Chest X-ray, PA view. Patient: 56 years old, sex F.
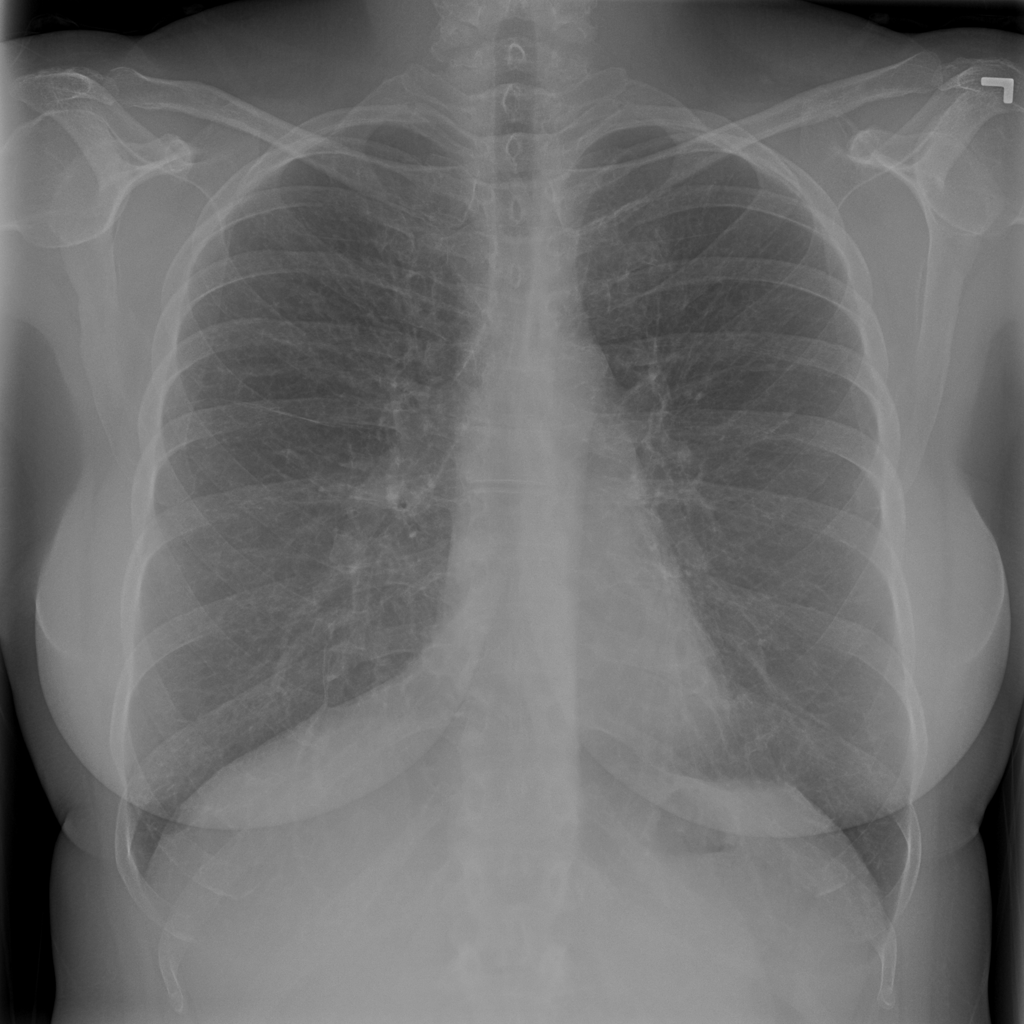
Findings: No Finding